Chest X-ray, PA view. Patient: 49 years old, sex M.
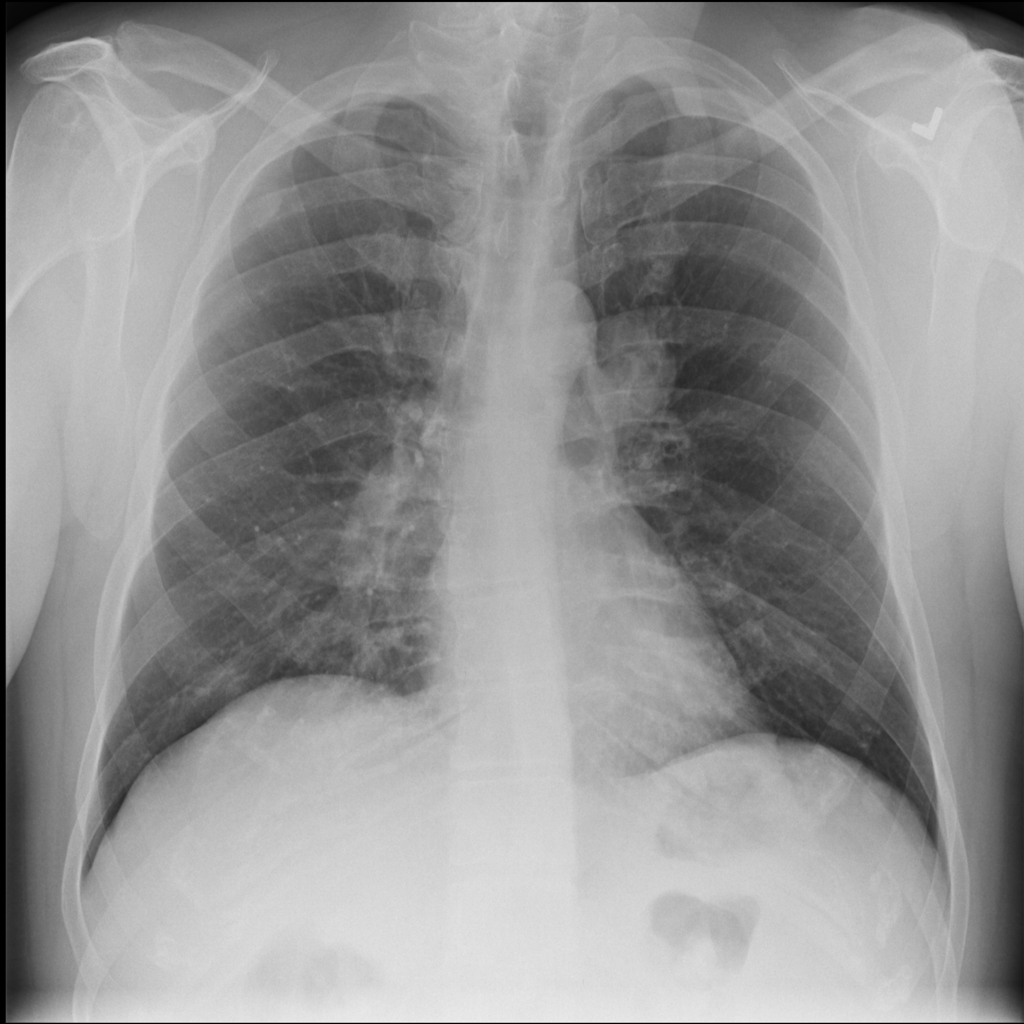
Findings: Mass